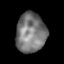
Tissue: lung
Cell type: Epithelial cells
Senescence score: 0.1934
Nuclear area (px): 1164
Mean DAPI intensity: 118.838